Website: crate-barrel
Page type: newsletter-management
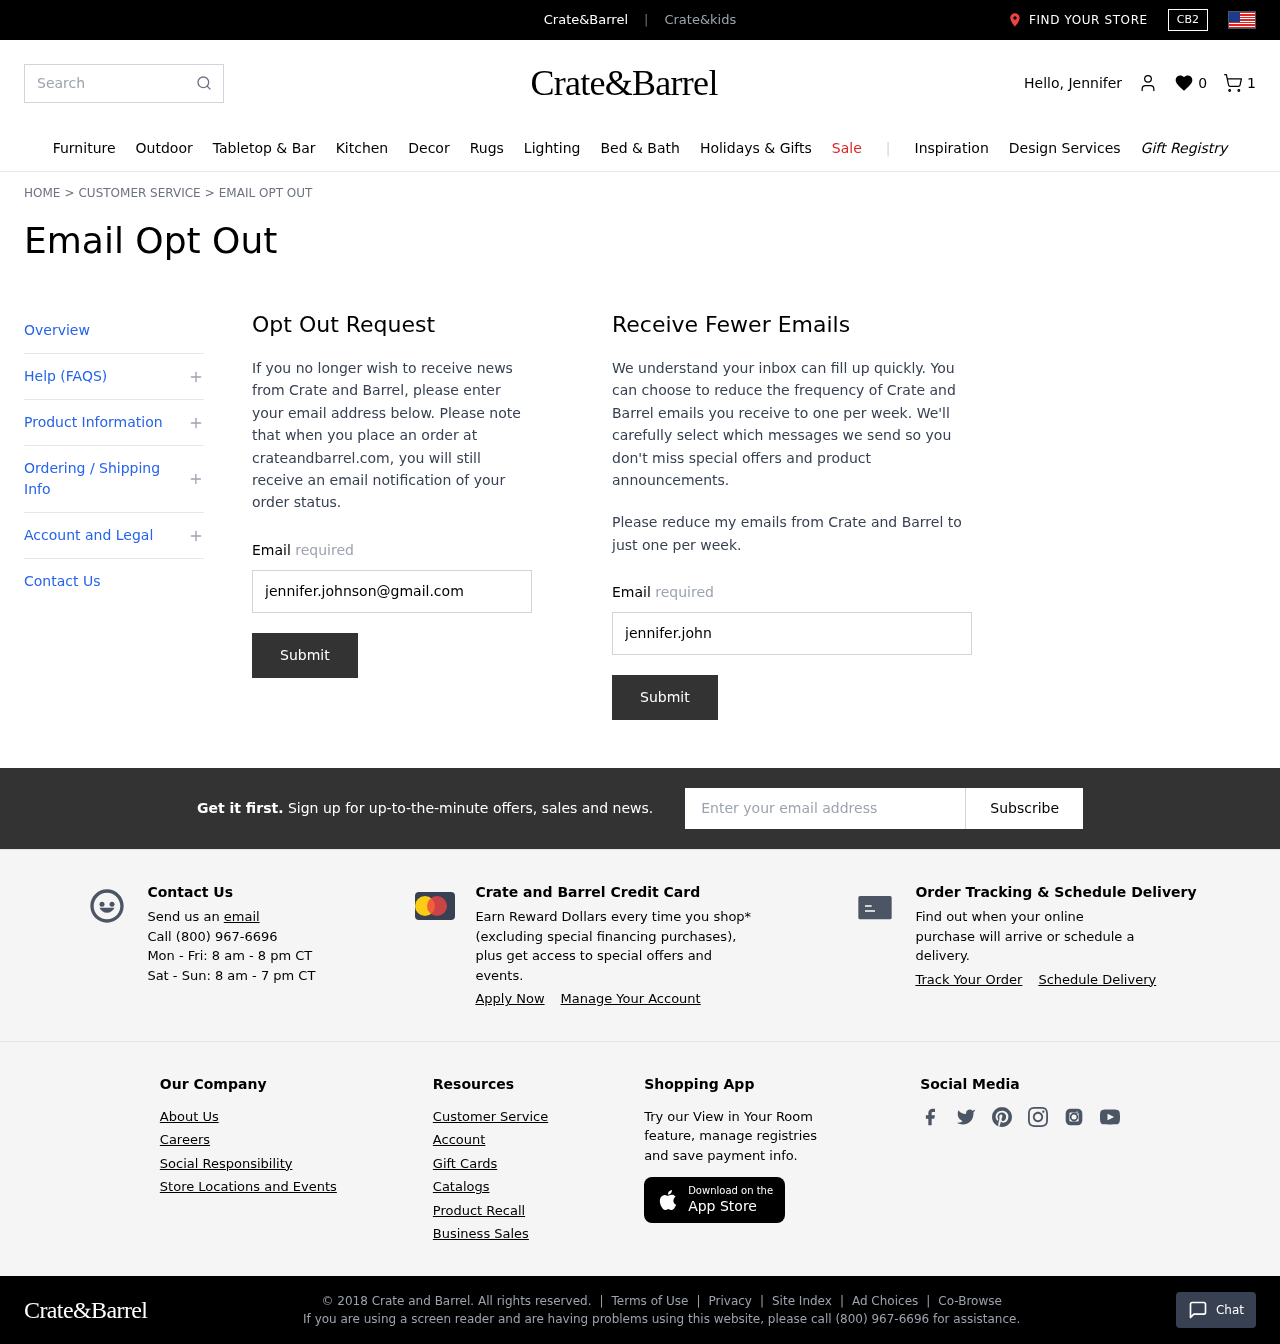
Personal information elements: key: PII_EMAIL
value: jennifer.johnson@gmail.com
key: PII_EMAIL2
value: jennifer.johnson@gmail.com
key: PII_EMAIL3
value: jennifer.johnson@gmail.com
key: PII_FIRSTNAME
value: Jennifer
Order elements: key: ORDER_NUM_ITEMS
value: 1
Search elements: key: HEADER_SEARCH
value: Search
Other elements: key: WISHLIST_COUNT
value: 0